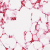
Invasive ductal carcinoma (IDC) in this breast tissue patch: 0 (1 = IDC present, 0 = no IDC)